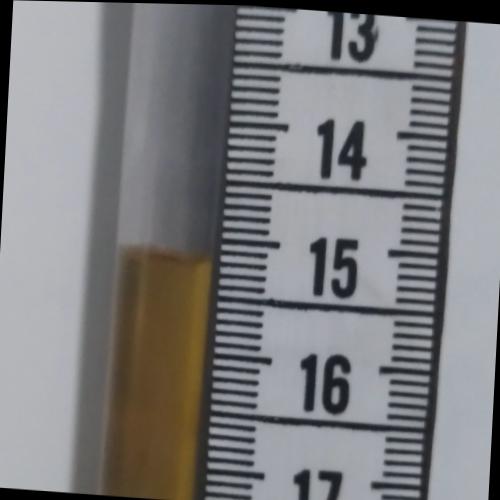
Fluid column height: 15.2 cm